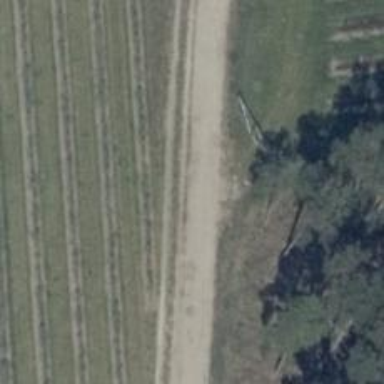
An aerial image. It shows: Sandy track road with grade4 tracktype.